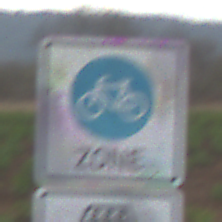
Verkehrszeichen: BeginnFahrradzone
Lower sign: MehrfachbesetzePersonenkraftwagenFrei
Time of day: Midday
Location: Outdoor (Nature)
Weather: PartlyCloudy
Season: NotSpecified
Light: Natural